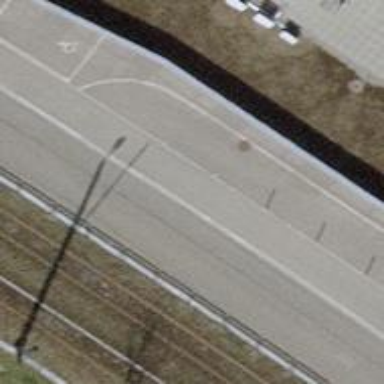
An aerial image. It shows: Bollard barrier.